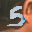
Label: 5